Question:
You can see the image here
I have been loaded the page with the display none and the css style script is included from before the head tag?
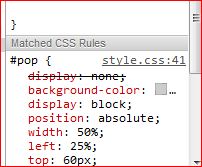
Answer: Please correct your code
> display: block;
the above one is overriding your code
> display: none;